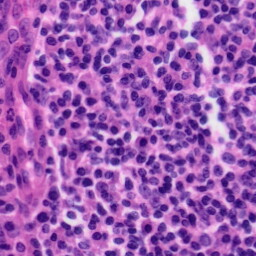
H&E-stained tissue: Tonsil